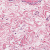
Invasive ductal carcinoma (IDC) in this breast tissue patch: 0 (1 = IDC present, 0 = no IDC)